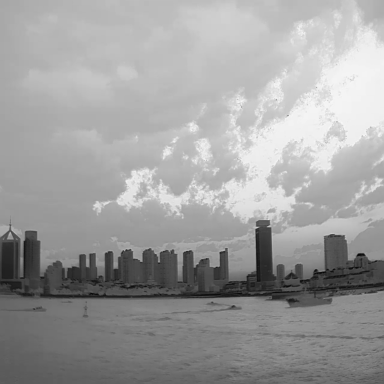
There are two canoes in the infrared image.